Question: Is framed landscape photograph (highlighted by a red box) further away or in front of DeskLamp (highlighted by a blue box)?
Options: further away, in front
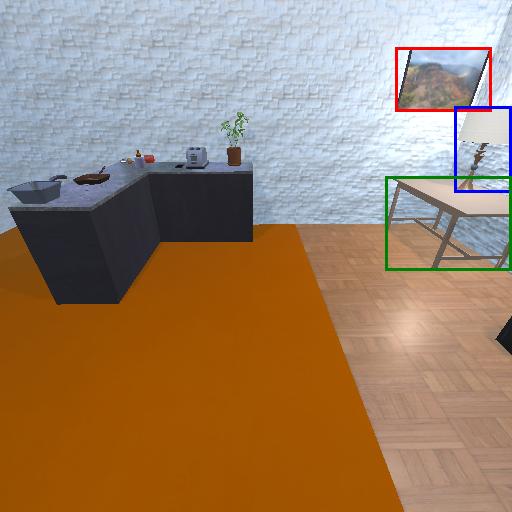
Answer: further away